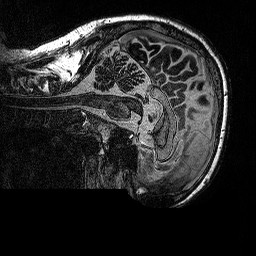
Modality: MP2RAGE
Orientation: sagittal
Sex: male
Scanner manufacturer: siemens
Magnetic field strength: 3 T
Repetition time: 5 s
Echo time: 0.00292 s